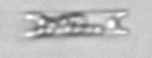
Label: Eucampia